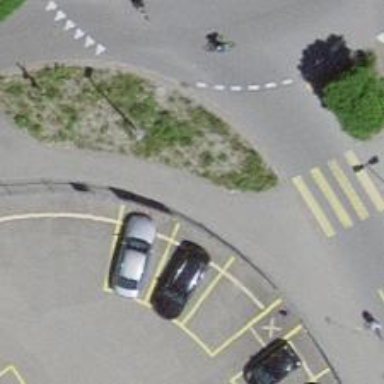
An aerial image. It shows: Marked crossing on footway.